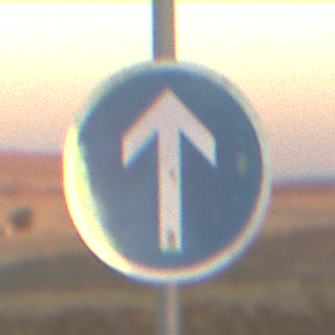
Verkehrszeichen: VorgeschriebeneFahrtrichtungGeradeaus
Umgebung: Outdoor, Nature
Tageszeit: SunriseSunset
Wetter: Clear
Licht: Natural
Jahreszeit: NotSpecified
Kontrast: HighContrast